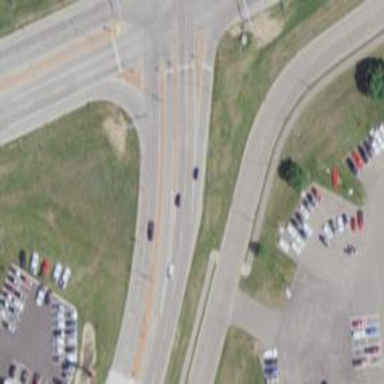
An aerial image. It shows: Trunk link highway.